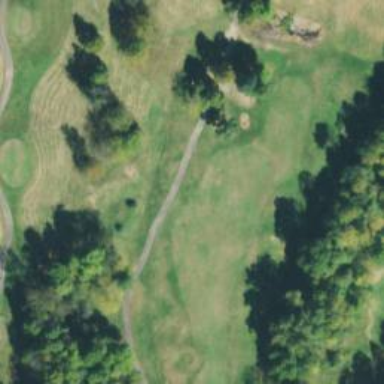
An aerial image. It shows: View of golf hole.